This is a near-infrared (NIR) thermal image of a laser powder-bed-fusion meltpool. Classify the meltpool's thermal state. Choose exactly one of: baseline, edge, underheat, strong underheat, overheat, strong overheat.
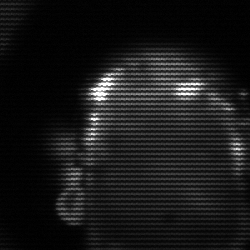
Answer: baseline